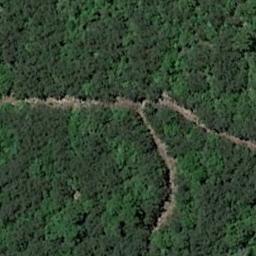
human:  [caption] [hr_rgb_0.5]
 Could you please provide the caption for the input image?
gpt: A large dense mixed dark green and light green forest and there are several curved road in the forest .

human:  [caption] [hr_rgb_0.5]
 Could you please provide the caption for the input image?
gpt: There are three paths in this forest .

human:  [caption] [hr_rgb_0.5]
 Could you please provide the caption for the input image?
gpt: There is a pathway goes through the forest .

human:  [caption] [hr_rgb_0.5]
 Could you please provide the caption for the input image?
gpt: The forest has a lot of dense green trees of different color depths and two roads go through the forest .

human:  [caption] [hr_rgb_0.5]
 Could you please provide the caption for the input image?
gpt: A dense green forest with winding paths through .